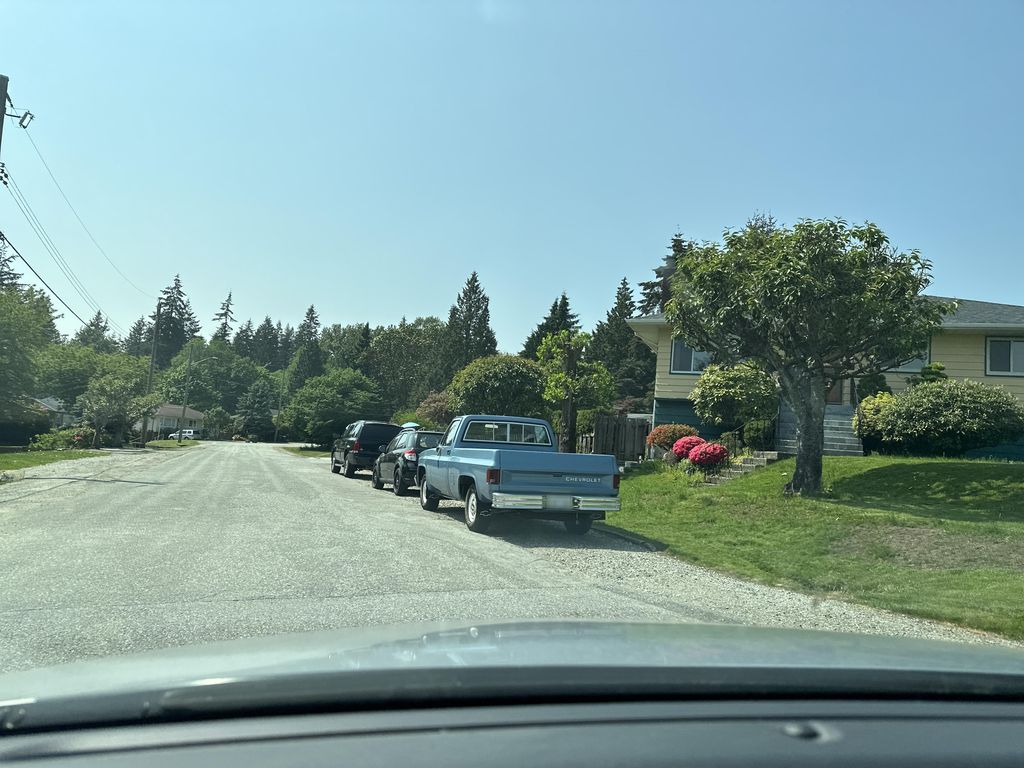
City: vancouver